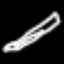
Label: pencil